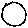
Label: circle